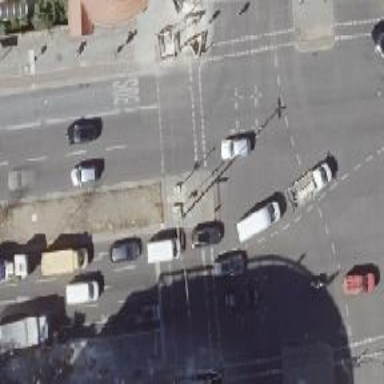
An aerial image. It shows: Traffic island located on footway.